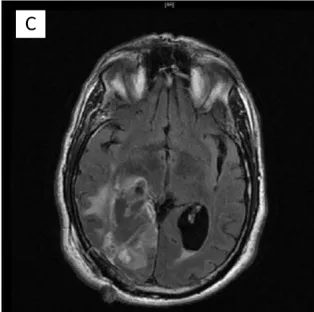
C. At one year post- surgical intervention and completion of temozolomide adjuvant treatment, there were evolving intrinsic T1 hyper-intensities along the margins of the resection cavity in the right parietal lobe. There was improvement in the enhancement along the margins of the operative tract and section cavity. No new areas of enhancement, hydrocephalus or midline shift.
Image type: radiology (mri)